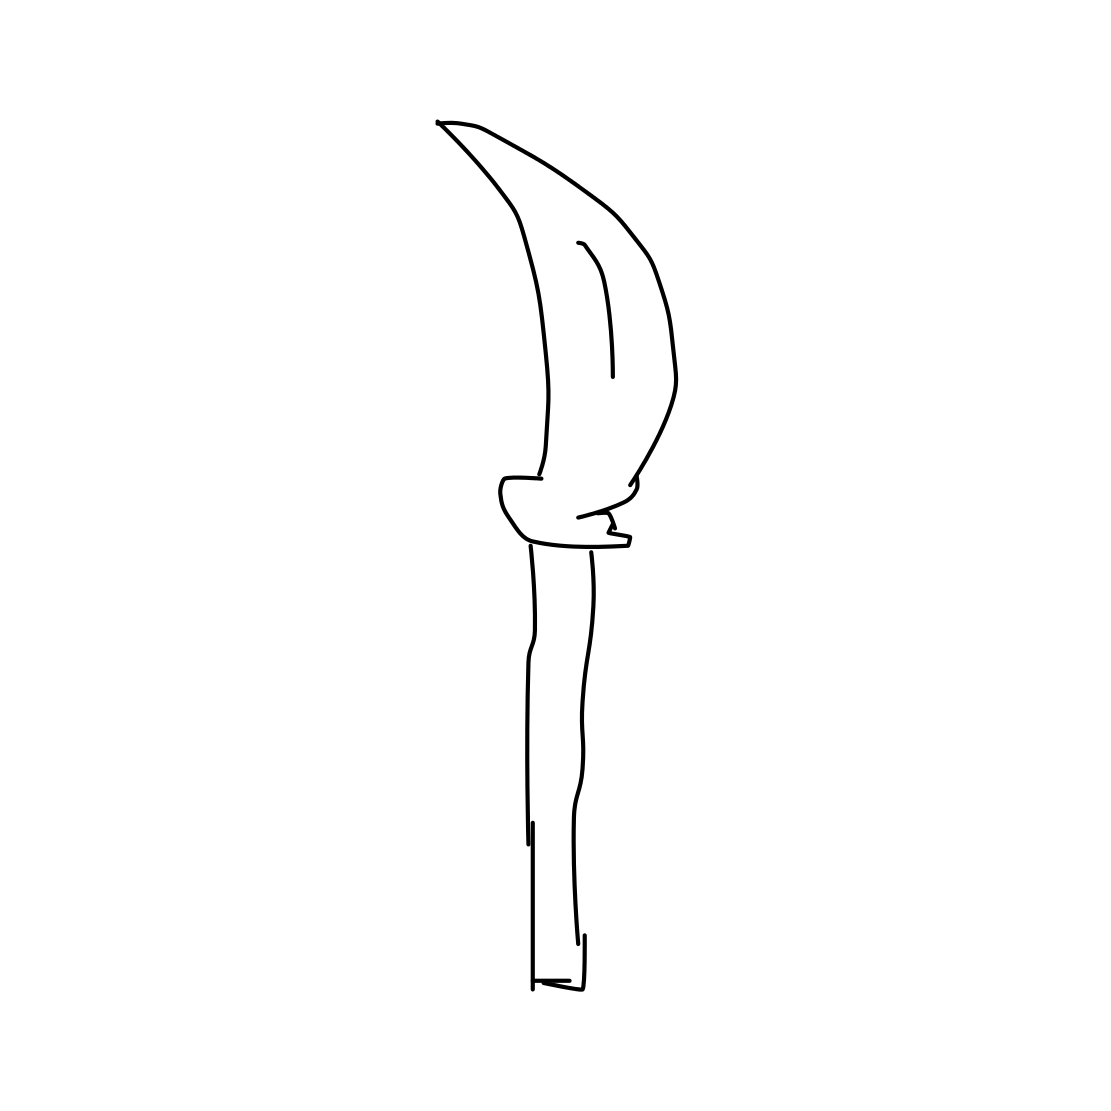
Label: sword